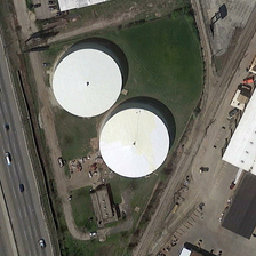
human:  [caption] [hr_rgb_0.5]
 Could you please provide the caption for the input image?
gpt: Two white tanks approached a street with cars.

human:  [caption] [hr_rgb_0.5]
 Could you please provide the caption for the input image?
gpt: Two white storage tanks are near the street with cars.

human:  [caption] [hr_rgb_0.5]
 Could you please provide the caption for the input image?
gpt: Two white tanks and cars are near the highway.

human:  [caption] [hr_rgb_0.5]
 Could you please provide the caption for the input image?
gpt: Two white storage tanks are near the road with cars.

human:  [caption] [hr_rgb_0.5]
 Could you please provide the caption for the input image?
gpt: Two white tanks approached a car.